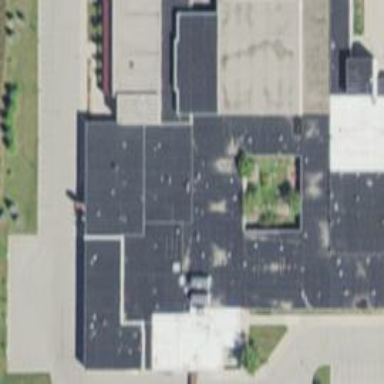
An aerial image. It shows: School.